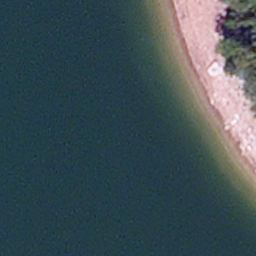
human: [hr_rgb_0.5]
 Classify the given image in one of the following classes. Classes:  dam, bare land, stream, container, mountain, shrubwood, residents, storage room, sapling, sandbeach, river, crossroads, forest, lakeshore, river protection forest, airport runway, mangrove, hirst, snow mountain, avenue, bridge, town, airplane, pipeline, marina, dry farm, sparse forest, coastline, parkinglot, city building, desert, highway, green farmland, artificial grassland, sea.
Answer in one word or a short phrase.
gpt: lakeshore